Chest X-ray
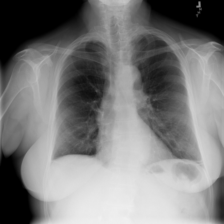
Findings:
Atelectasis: positive
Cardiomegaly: negative
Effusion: negative
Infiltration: negative
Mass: negative
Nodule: negative
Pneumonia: negative
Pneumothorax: negative
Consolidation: negative
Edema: negative
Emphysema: negative
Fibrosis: negative
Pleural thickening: negative
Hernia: negative